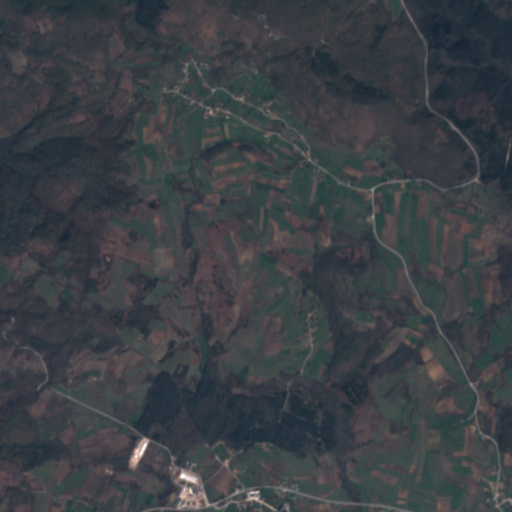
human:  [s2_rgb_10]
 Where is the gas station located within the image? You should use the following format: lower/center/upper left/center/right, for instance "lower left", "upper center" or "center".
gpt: The gas station is located in the lower center of the image.
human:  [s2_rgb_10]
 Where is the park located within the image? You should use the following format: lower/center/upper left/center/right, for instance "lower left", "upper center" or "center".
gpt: There is no park in the image.